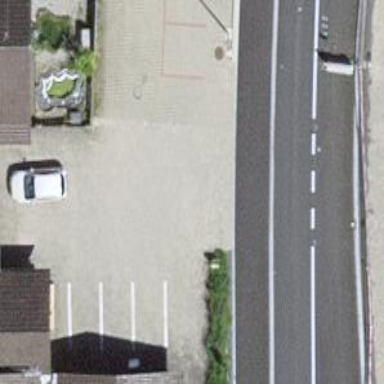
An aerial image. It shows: Parking aisle designated as service road.